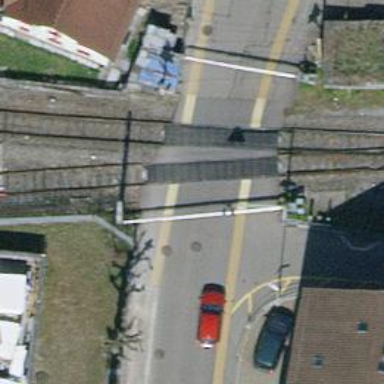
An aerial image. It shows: Level crossing at the railway with full barrier.